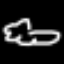
Label: frog